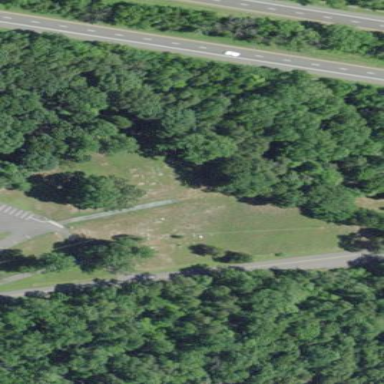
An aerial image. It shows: Cemetery.